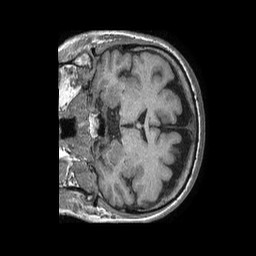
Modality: T1w
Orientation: coronal
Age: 70
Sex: female
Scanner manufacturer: philips
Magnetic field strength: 1.5 T
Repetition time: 0.007786 s
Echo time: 0.003556 s